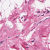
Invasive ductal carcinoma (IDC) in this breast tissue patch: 0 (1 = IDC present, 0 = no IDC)